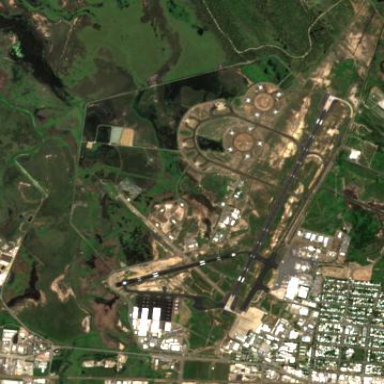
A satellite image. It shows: Military airfield located within larger aerodrome area.